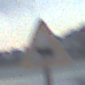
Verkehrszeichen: ViehtriebRechts
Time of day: SunriseSunset
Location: Outdoor (Beach)
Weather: Overcast
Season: NotSpecified
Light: Natural